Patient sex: M
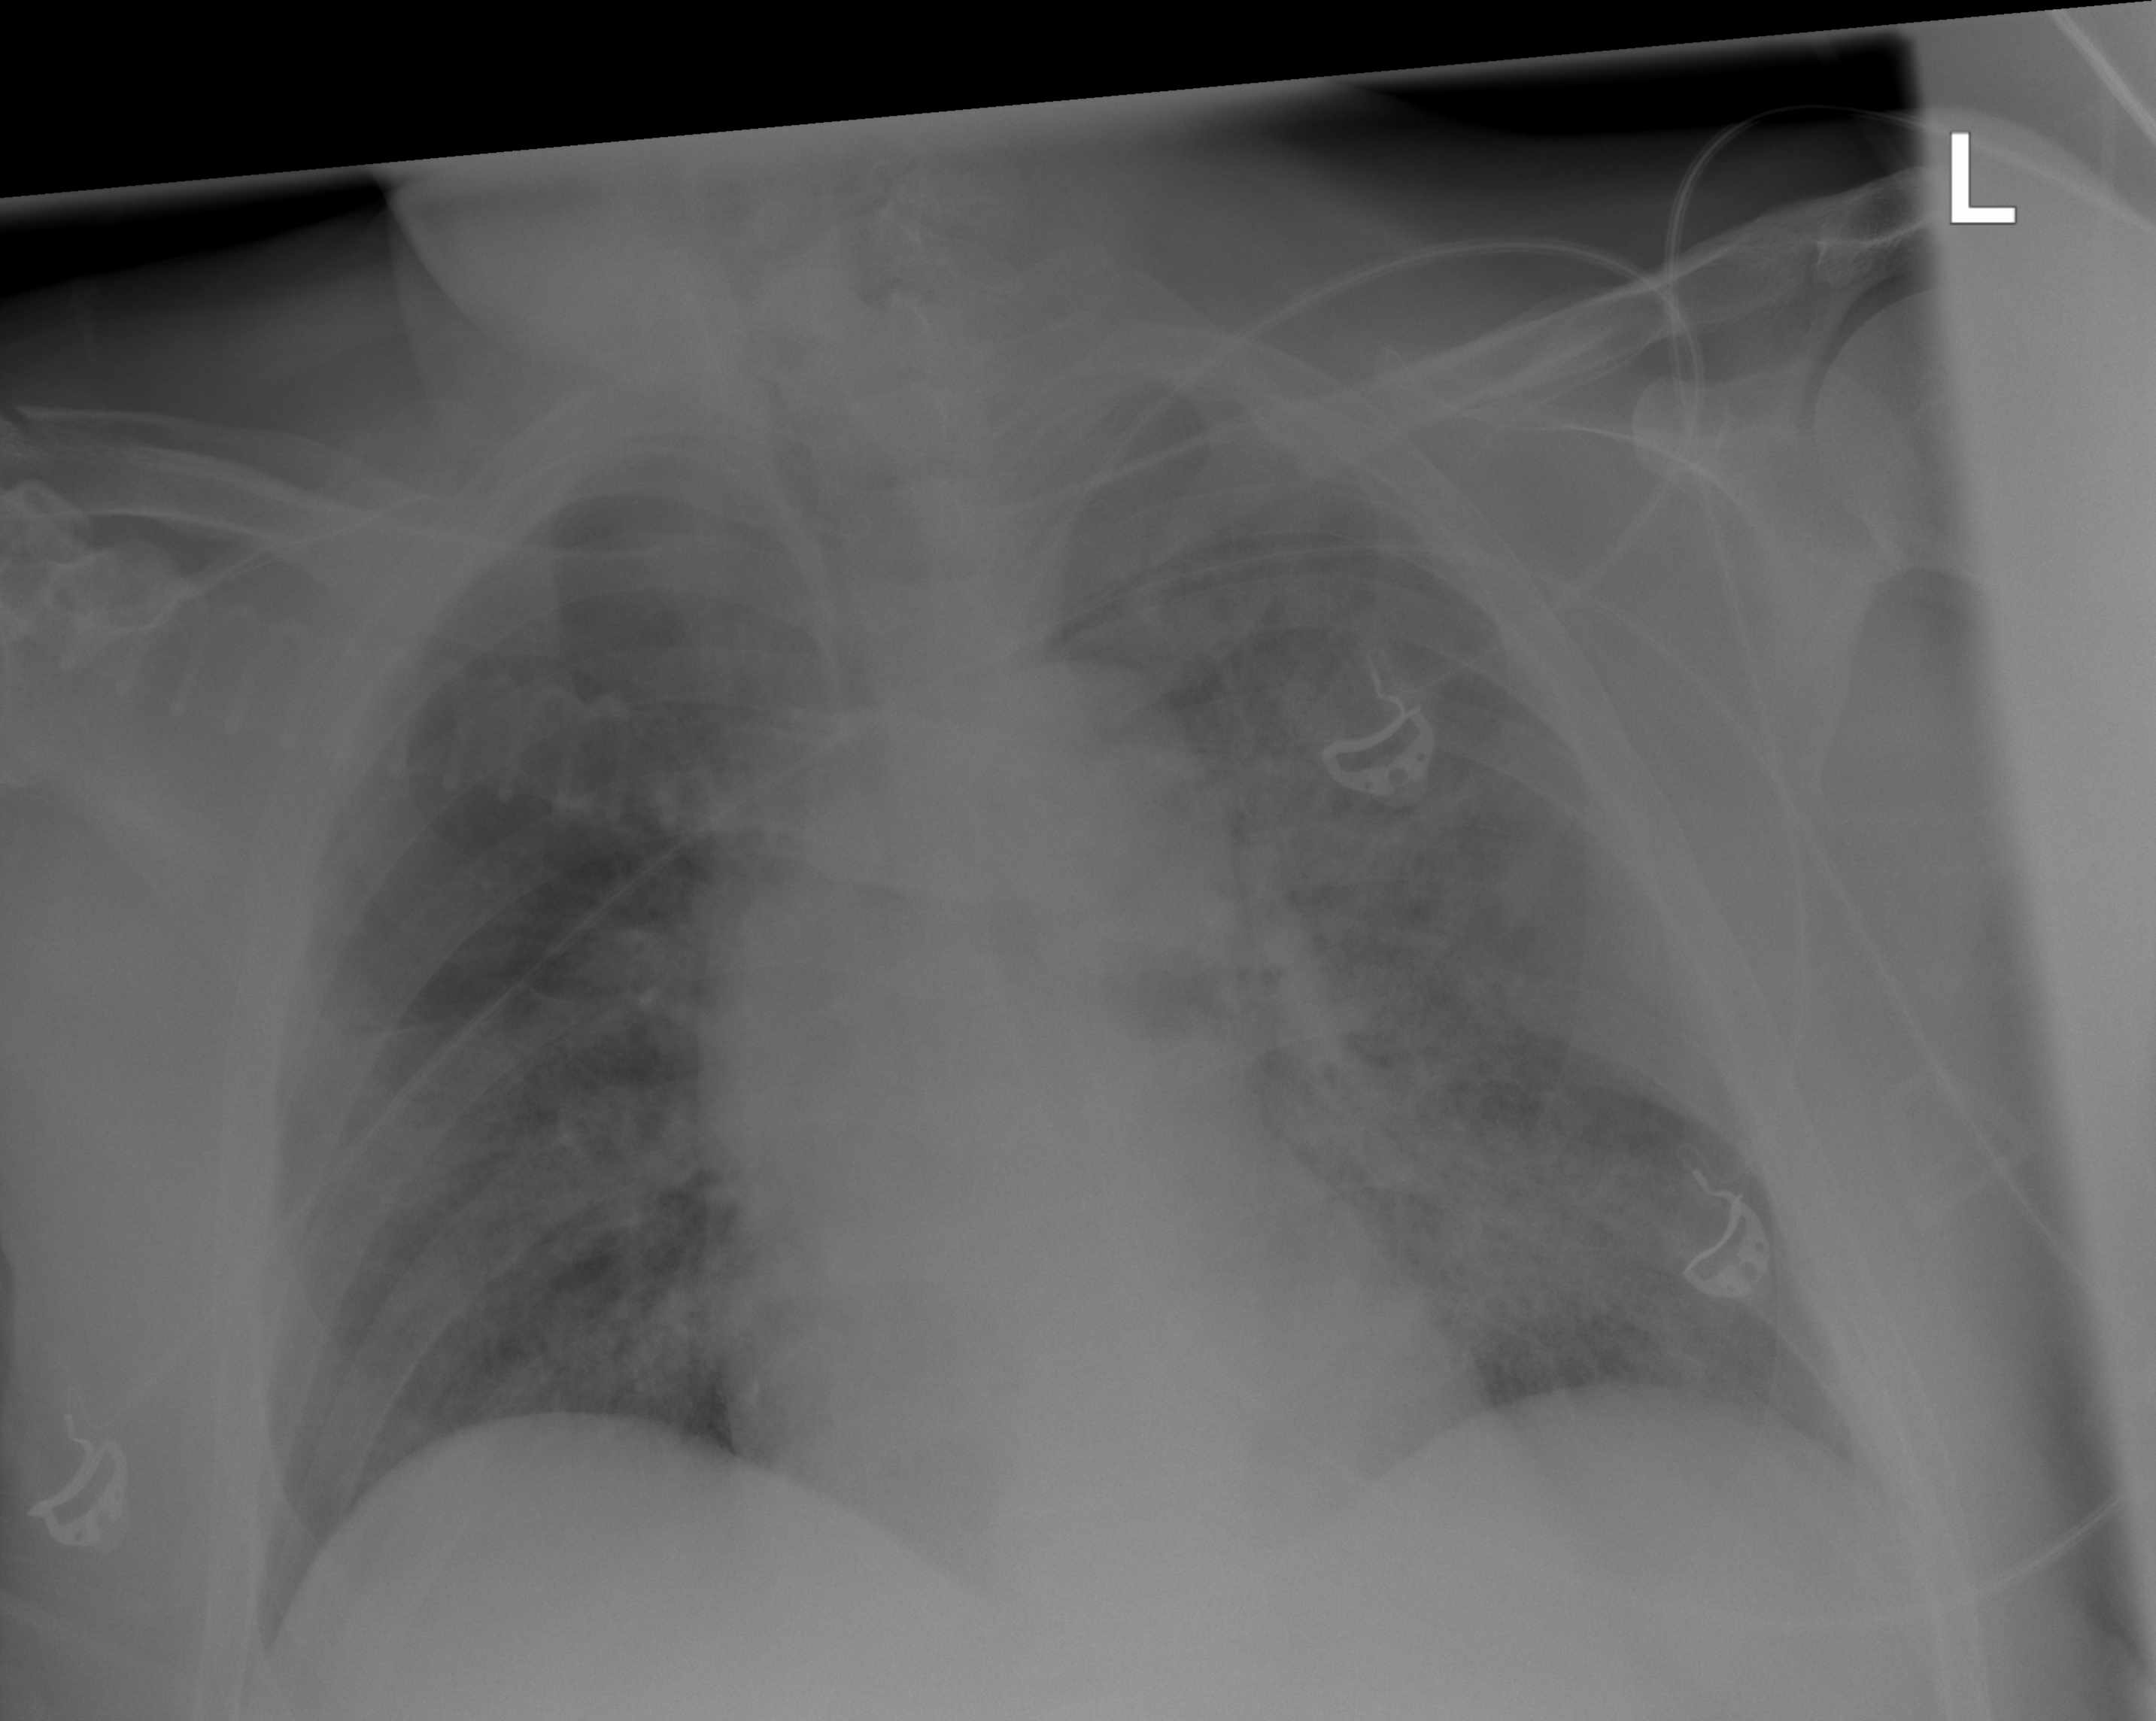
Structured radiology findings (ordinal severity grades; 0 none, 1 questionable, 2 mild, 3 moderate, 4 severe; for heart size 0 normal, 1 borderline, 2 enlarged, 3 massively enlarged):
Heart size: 1
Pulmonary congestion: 3
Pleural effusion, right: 0
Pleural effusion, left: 1
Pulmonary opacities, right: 3
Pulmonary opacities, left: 3
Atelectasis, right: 1
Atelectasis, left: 1